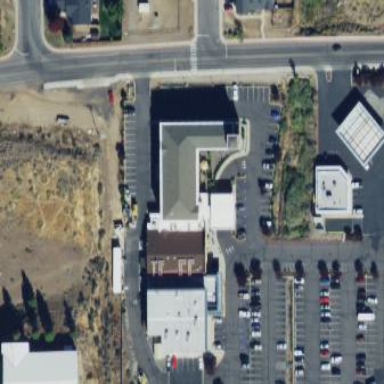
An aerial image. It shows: Hotel and casino building.